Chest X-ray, PA view. Patient: 50 years old, sex M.
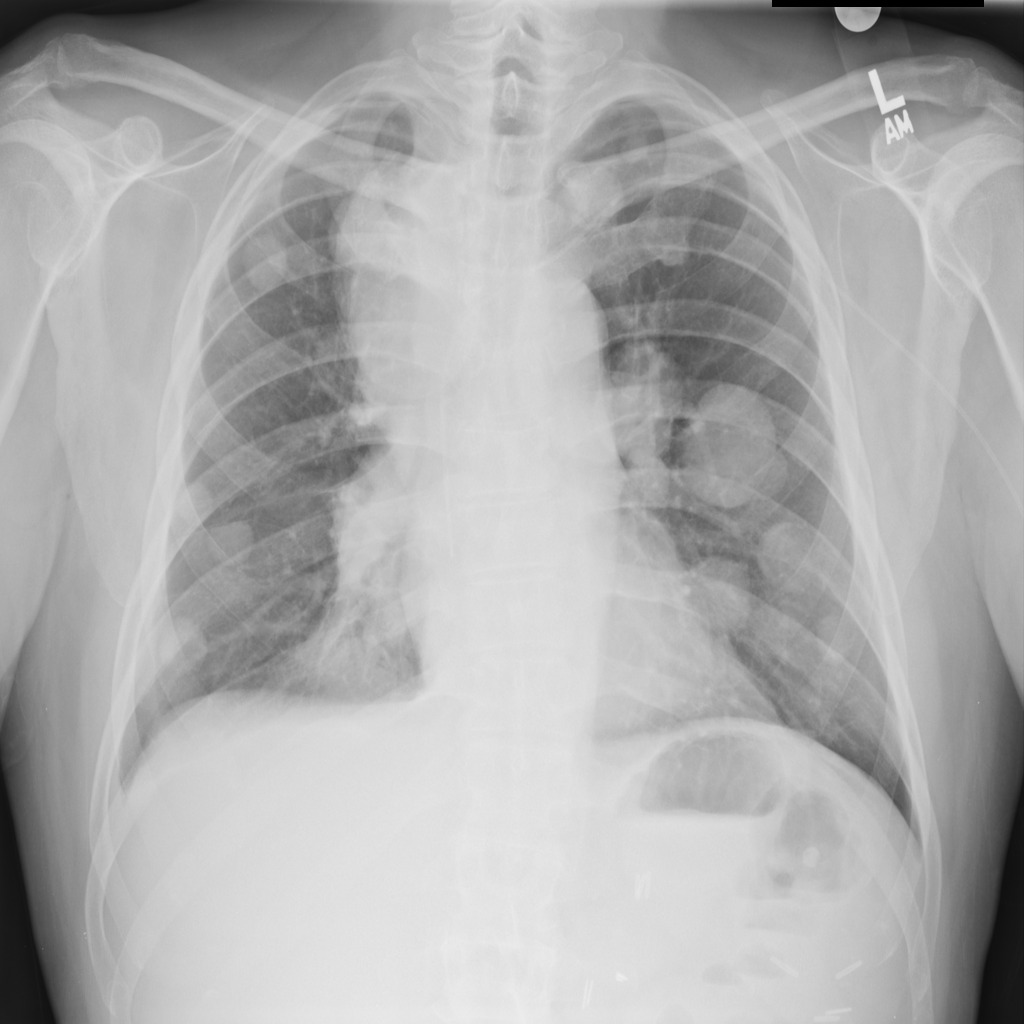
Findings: Mass